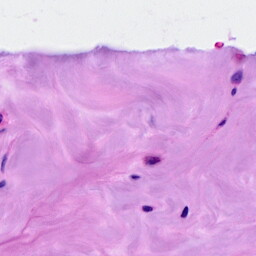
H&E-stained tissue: Breast